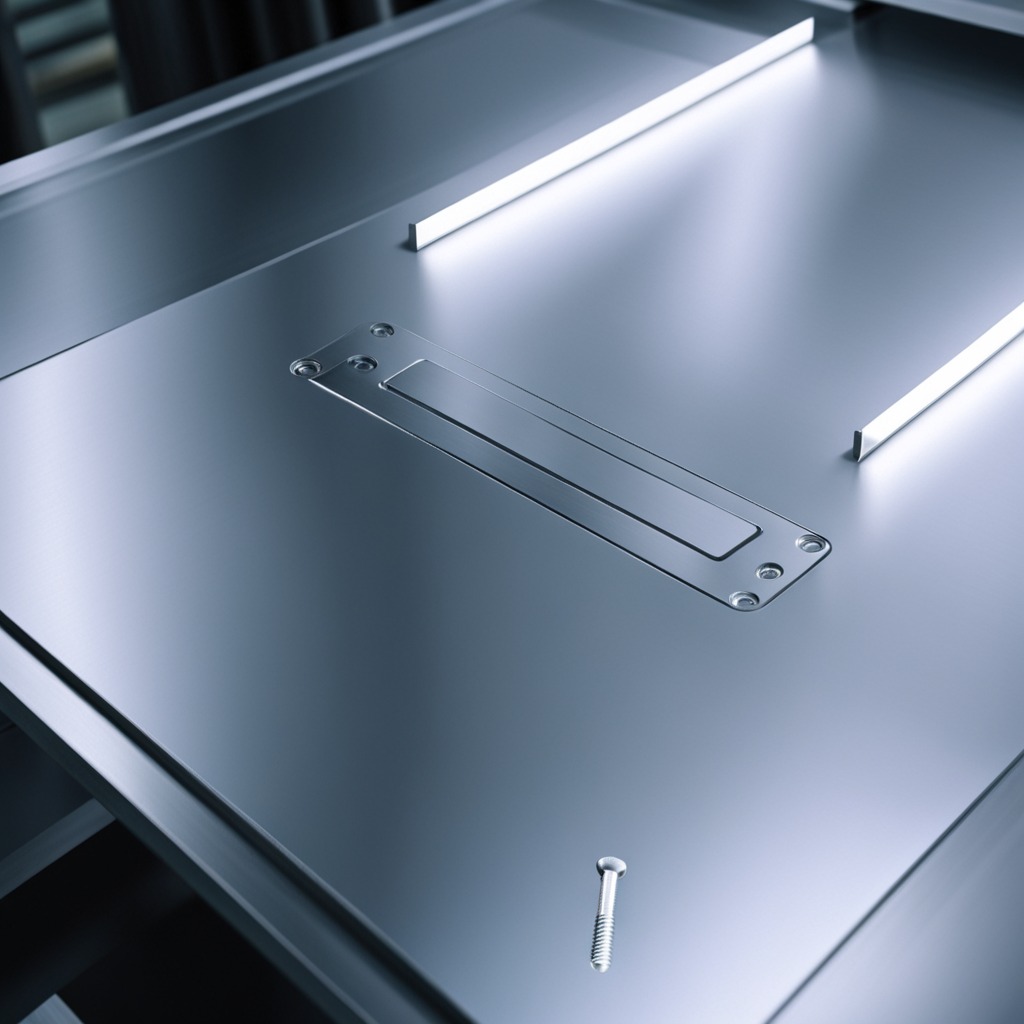
A metal screw is lying on the metal table in a machine shop under fluorescent lights.